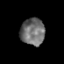
Tissue: prostate
Cell type: Epithelial cells
Senescence score: 0.3049
Nuclear area (px): 636
Mean DAPI intensity: 111.318